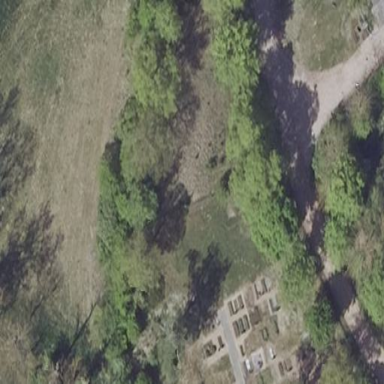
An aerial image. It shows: Cemetery.